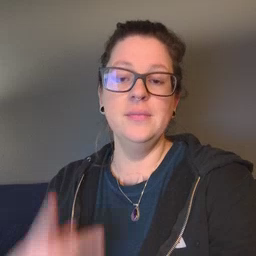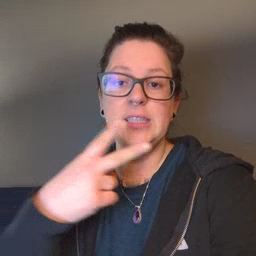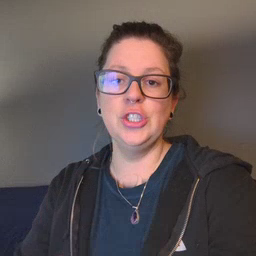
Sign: scissors